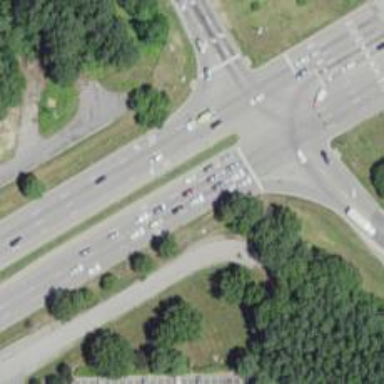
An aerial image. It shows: Expressway with asphalt surface categorized as trunk highway.